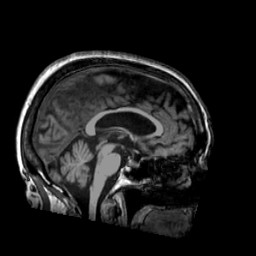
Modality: T1w
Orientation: sagittal
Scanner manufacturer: philips
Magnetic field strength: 3 T
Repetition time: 0.006386 s
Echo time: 0.002899 s